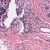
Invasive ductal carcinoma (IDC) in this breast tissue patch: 1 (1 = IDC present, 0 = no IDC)